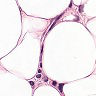
Metastatic tissue present: yes